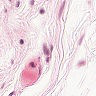
Metastatic tissue present: no